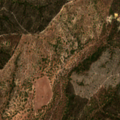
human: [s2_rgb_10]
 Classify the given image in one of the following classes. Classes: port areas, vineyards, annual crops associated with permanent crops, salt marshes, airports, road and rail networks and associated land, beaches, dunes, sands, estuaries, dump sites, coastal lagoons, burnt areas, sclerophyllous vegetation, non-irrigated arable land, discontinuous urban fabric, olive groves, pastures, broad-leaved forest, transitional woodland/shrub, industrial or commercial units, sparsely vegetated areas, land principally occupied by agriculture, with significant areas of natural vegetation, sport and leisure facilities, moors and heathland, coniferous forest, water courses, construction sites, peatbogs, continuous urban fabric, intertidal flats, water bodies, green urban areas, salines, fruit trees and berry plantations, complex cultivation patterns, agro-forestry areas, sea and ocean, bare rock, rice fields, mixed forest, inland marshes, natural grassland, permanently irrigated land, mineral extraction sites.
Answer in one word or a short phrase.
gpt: agro-forestry areas, broad-leaved forest, transitional woodland/shrub